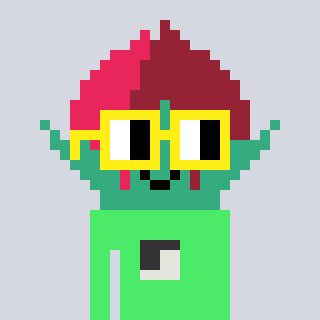
a pixel art character with square yellow glasses, a rosebud-shaped head and a teal-colored body on a cool background